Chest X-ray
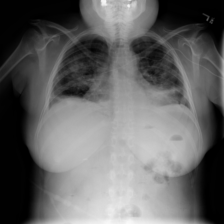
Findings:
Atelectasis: negative
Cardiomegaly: negative
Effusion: negative
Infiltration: negative
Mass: negative
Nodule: negative
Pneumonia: negative
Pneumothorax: negative
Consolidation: negative
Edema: negative
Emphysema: negative
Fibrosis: negative
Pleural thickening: negative
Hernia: negative